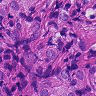
Metastatic tissue present: yes